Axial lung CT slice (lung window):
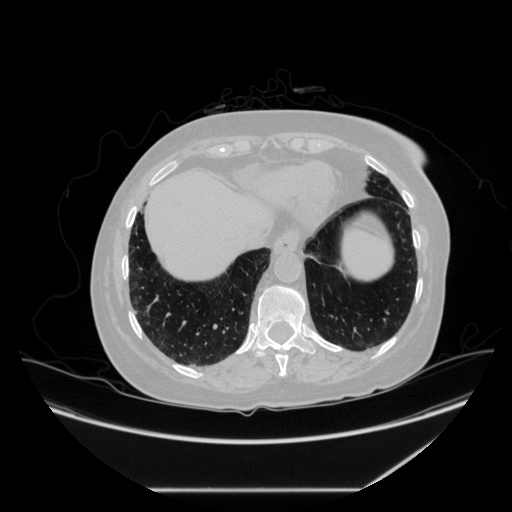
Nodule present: no